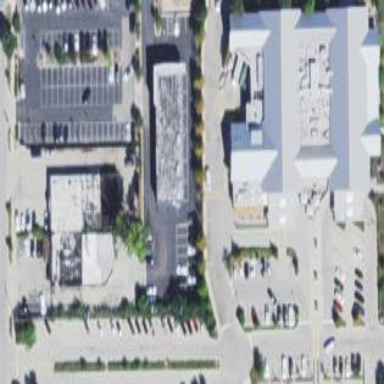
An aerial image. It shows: Retail building housing supermarket.